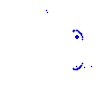
Particle: proton